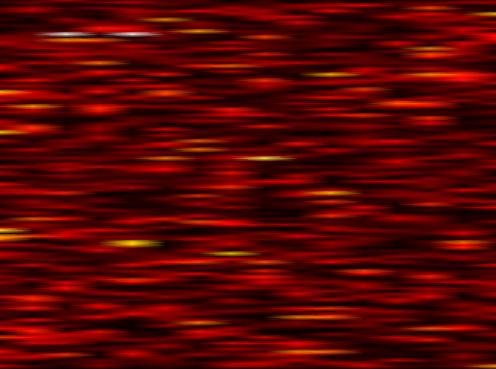
Label: OFDM